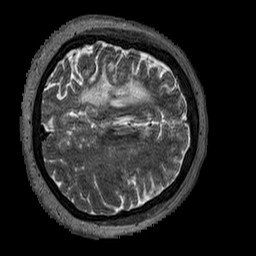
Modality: T2w
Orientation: axial
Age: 44
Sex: female
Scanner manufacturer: siemens
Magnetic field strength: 3 T
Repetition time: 3.2 s
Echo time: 0.567 s